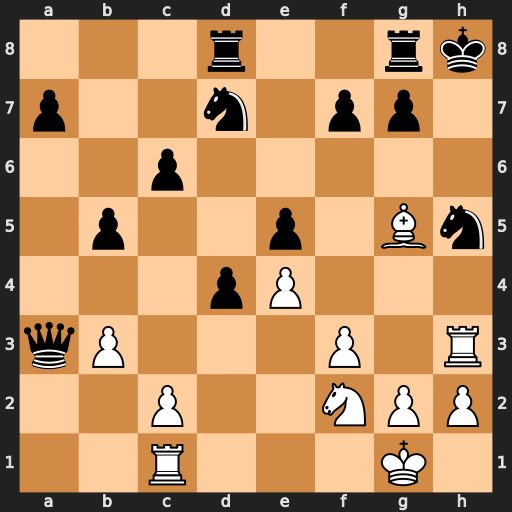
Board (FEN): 3r2rk/p2n1pp1/2p5/1p2p1Bn/3pP3/qP3P1R/2P2NPP/2R3K1
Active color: w
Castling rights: -
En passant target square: -
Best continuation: Rxh5#